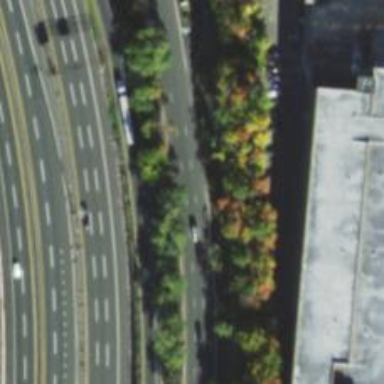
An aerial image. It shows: Urban freeway/expressway designated as trunk highway.